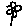
Label: flower